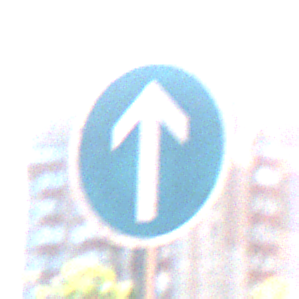
Verkehrszeichen: VorgeschriebeneFahrtrichtungGeradeaus
Umgebung: Outdoor, Suburban
Tageszeit: MorningAfternoon
Wetter: PartlyCloudy
Licht: Natural
Jahreszeit: NotSpecified
Kontrast: HighContrast